Question: What is the problem? everytime happens this...
'''
=> CACHED [2/5] WORKDIR ../app 0.0s
=> ERROR [3/5] COPY package.json . 0.0s
------
> [3/5] COPY package.json .:
------
failed to compute cache key: "/package.json" not found: not found
'''

I can't understand what am I doing wrong.
Dockerfile:
'''
FROM node
WORKDIR /app
COPY ../app/package.json .
RUN npm install
COPY . .
EXPOSE 3000
CMD ["npm", "start"]
'''
I use 'docker build .' in powershell
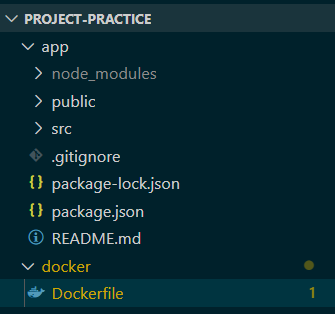
Answer: You can't include files from outside your context (the current directory you are in) to a docker image
So you can either move your 'app' directory on the host to the folder of the 'Dockerfile' or
You can do the following
'''
docker build -f docker\Dockerfile .
'''
in the (ie the directory containing the 'docker' and the 'app' folders). And adjust your Dockerfile as follows
'''
COPY app/package.json .
'''